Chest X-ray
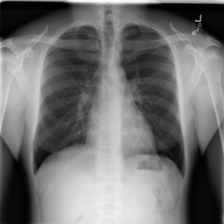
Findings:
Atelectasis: negative
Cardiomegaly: negative
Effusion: negative
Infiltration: negative
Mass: negative
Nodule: negative
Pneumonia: negative
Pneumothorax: negative
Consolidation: negative
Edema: negative
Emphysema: negative
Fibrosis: negative
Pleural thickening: negative
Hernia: negative